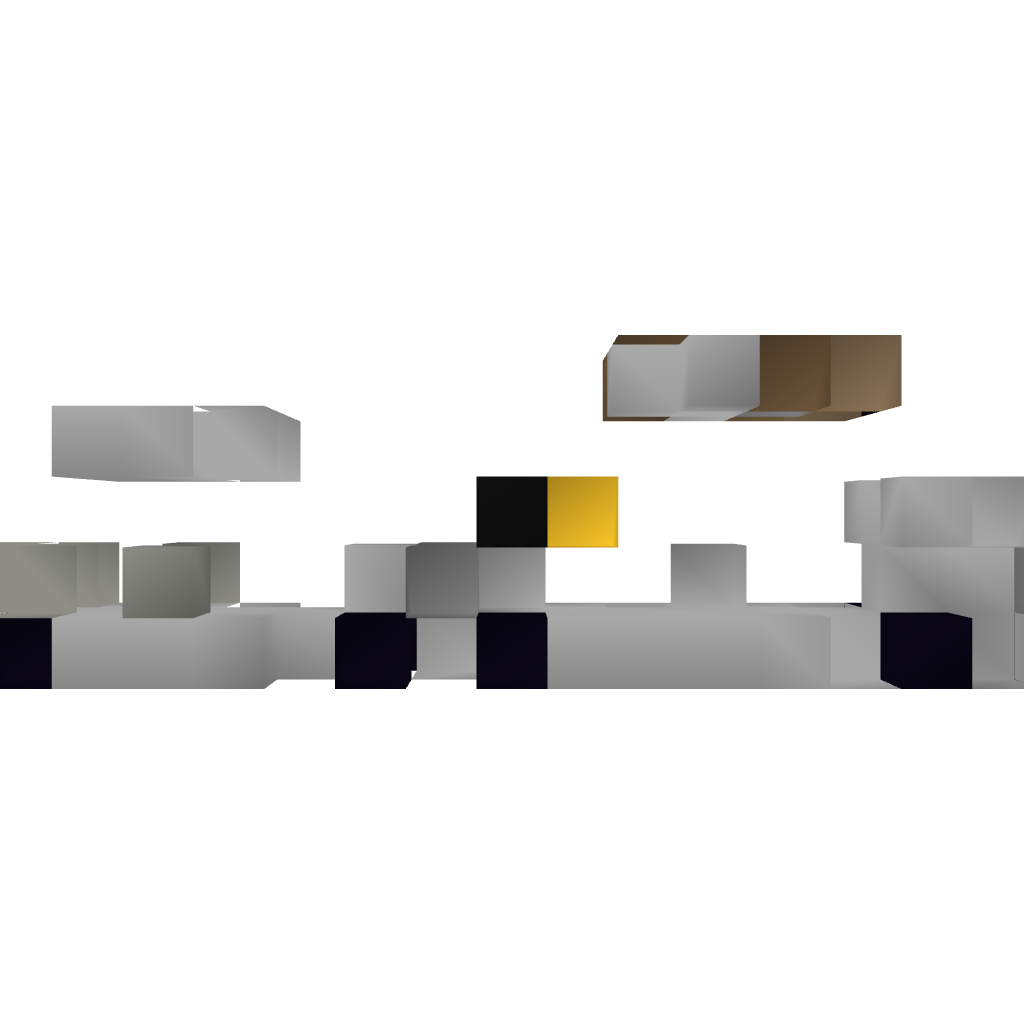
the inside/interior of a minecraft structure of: Truck w/ Forklift